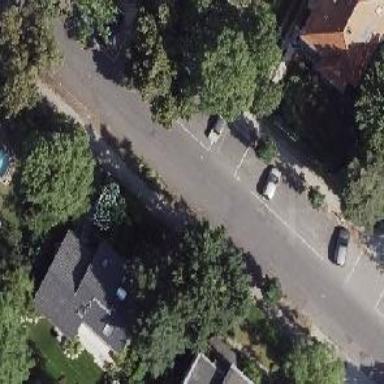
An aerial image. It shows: Residential road with asphalt surface. It has separate sidewalks on both sides. There are parking lanes on both the right and left sides of the road.